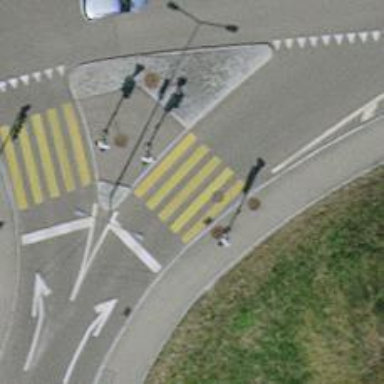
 there are traffic signals and zebra crossing."